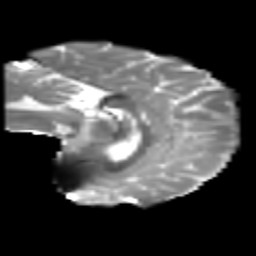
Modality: T2w
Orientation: sagittal
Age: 31
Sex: female
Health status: healthy